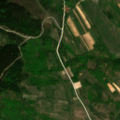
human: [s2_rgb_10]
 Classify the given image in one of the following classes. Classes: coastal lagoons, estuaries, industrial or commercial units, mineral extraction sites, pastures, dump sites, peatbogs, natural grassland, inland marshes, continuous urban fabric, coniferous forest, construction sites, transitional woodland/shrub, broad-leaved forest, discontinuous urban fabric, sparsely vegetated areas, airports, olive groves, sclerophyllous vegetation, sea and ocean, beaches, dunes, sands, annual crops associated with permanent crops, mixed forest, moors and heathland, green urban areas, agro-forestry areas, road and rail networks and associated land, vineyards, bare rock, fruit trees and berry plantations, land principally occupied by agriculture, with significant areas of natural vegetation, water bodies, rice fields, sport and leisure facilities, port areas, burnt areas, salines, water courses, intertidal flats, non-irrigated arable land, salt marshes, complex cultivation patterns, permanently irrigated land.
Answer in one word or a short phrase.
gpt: complex cultivation patterns, land principally occupied by agriculture, with significant areas of natural vegetation, broad-leaved forest, coniferous forest, mixed forest